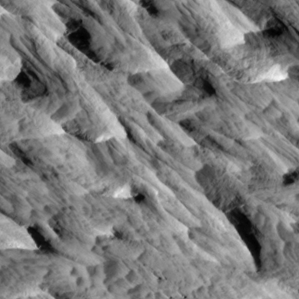
Label: non_frost